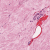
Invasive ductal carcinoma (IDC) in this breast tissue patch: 0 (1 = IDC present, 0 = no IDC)